九年级 · 度量几何学
如图, $A B$ 为 $\odot 0$ 的直径, 点 $C$ 在 $A B$ 的延长线上, $C D 、 C E$ 分别与 $\odot 0$ 相切于点 $D 、 E$, 若 $A D=2, \angle D A C=$ $\angle \mathrm{DCA}$, 则 $\mathrm{CE}=$

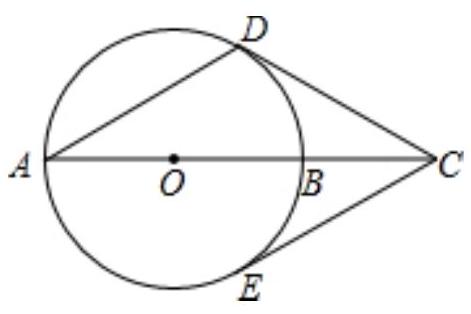
答案: 【分析】有条件可得 $\mathrm{AD}=\mathrm{CD}$, 再有切线长定理可得: $\mathrm{CD}=\mathrm{CE}$, 所以 $\mathrm{AD}=\mathrm{CE}$, 问题的解.解: $\because \mathrm{CD} 、 \mathrm{CE}$ 分别与 $\odot 0$ 相切于点 $\mathrm{D} 、 \mathrm{E}$,

$\therefore \mathrm{CD}=\mathrm{CE}$,

$\because \angle \mathrm{DAC}=\angle \mathrm{DCA}$,

$\therefore \mathrm{AD}=\mathrm{CD}$,

$\therefore \mathrm{AD}=\mathrm{CE}$,

$\because \mathrm{AD}=2$,

$\therefore \mathrm{CE}=2$.

故答案为: 2 .